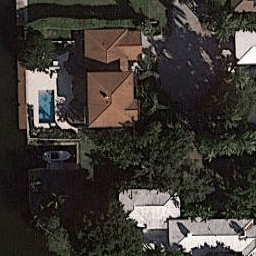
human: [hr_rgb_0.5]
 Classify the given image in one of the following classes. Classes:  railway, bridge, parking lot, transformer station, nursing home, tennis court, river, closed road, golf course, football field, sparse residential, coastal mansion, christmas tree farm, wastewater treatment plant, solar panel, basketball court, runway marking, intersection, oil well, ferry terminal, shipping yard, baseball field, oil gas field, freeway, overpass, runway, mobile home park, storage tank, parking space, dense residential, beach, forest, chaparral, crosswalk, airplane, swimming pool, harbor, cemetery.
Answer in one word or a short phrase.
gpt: coastal mansion